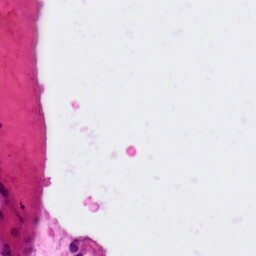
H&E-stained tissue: Colon